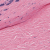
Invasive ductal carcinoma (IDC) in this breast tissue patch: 1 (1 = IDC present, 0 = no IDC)